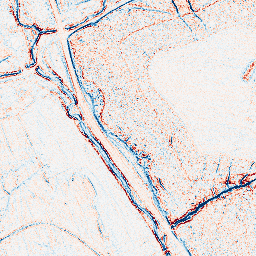
Category: edge_preserving
Decomposition family: bilateral
Decomposition parameters: d: 5
sigma_color: 75
sigma_space: 100
Upsampling method: quintic
Upsampling parameters: scale: 4
Upsampling scale: 4